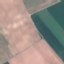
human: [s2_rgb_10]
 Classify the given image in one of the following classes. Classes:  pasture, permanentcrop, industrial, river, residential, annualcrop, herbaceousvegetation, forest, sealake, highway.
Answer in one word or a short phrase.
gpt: AnnualCrop